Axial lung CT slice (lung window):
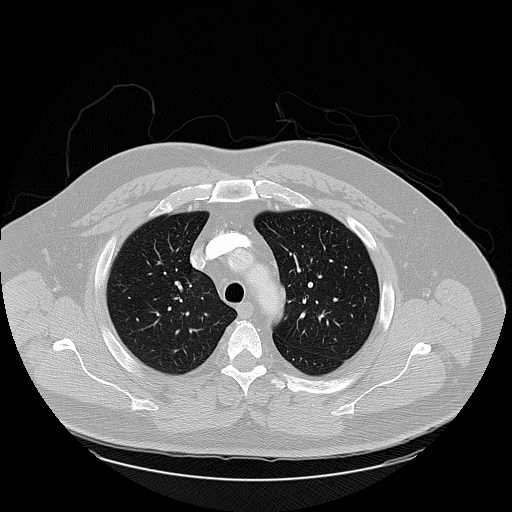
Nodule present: no